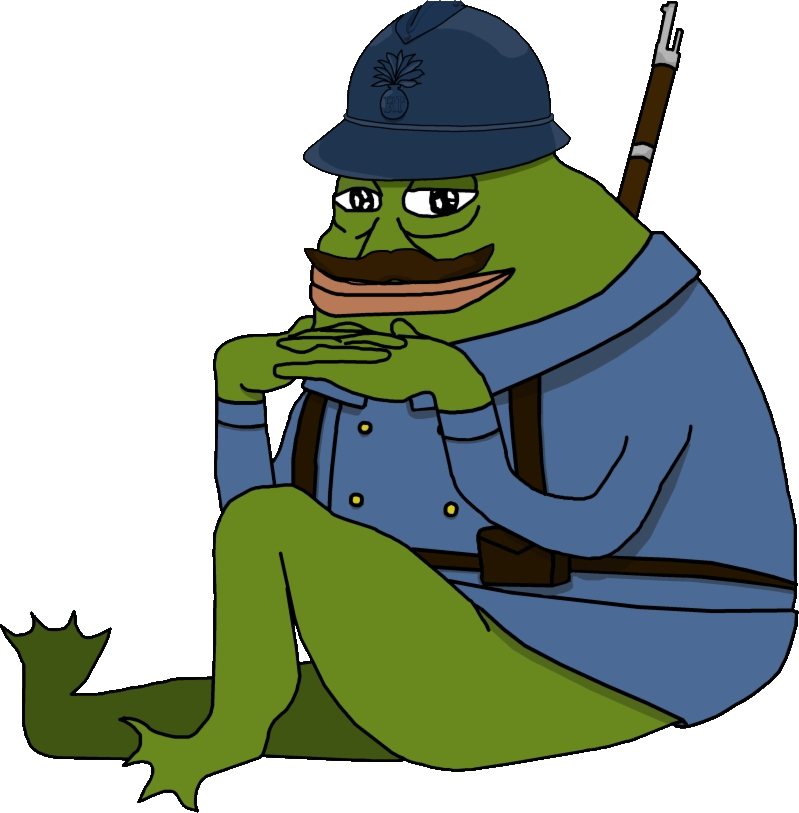
Label: 5_Pepe